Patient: sex M, age 52
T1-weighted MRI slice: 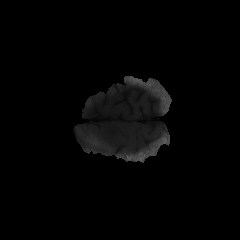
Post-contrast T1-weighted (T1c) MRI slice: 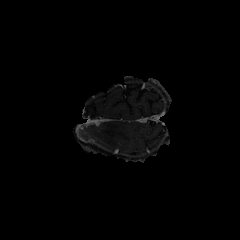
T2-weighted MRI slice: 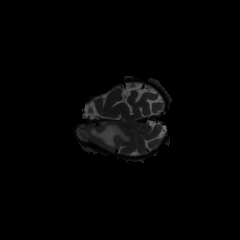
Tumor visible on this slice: yes
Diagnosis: Glioblastoma, IDH-wildtype
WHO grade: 4